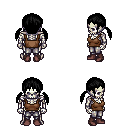
a pixel art fantasy rpg character, male body template, skeleton, brown pirate shirt, metal pants, black twin-tailed hairstyle, maroon shoes, four views (front, back, left, right), 2x2 character sprite sheet, small pixel art, hard edges, no anti-aliasing